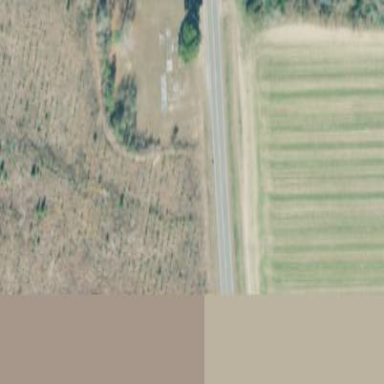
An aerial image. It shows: Grave yard.